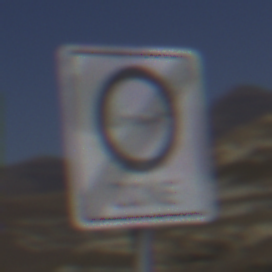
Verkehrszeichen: EndeUmweltzone
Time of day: Midday
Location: Outdoor (Nature)
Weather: Clear
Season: NotSpecified
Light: Natural